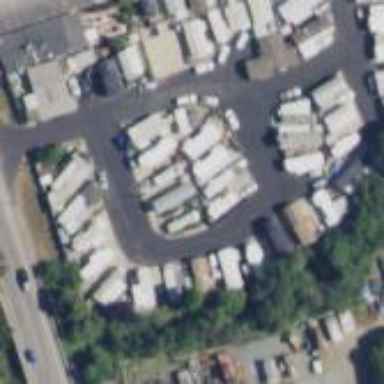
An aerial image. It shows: Residential area designated for mobile homes - mobile home park.